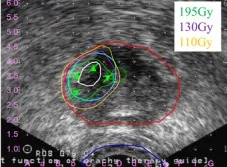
Dose distributions and pelvic X-rays of the seed implantations. The red, green, blue, light blue, and white lines indicate prostate, urethra, rectum, PTV, and tumor based on MRI, respectively. (a) Intra-implant dosimetry of salvage fLDR brachytherapy on transrectal ultrasound. The PTV was defined as the tumor area plus a 3-mm margin on the anterior, posterior, right, and left sides based on multiparametric 3 Tesla MRI.
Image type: radiology (ultrasound)